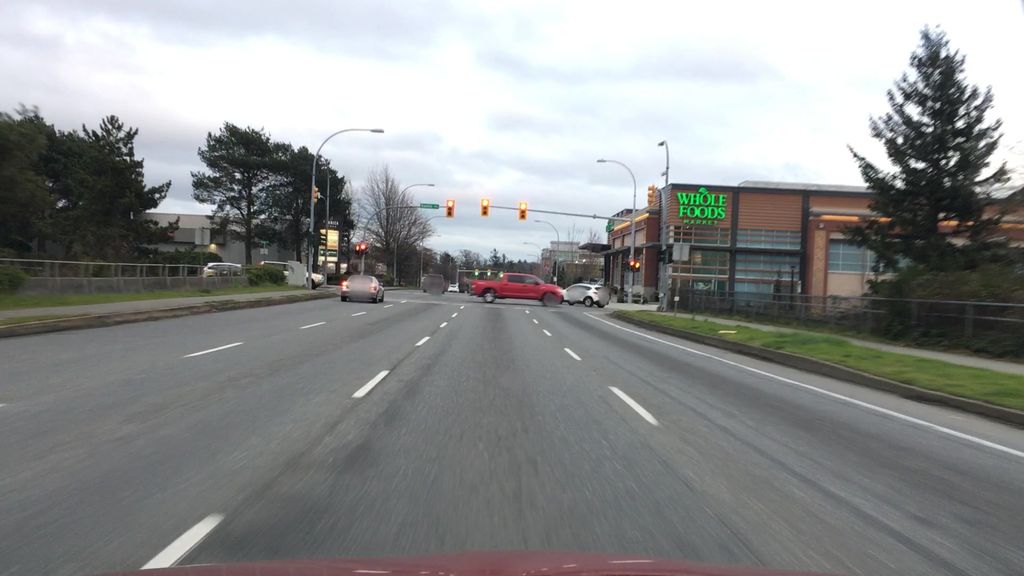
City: victoria